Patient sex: F
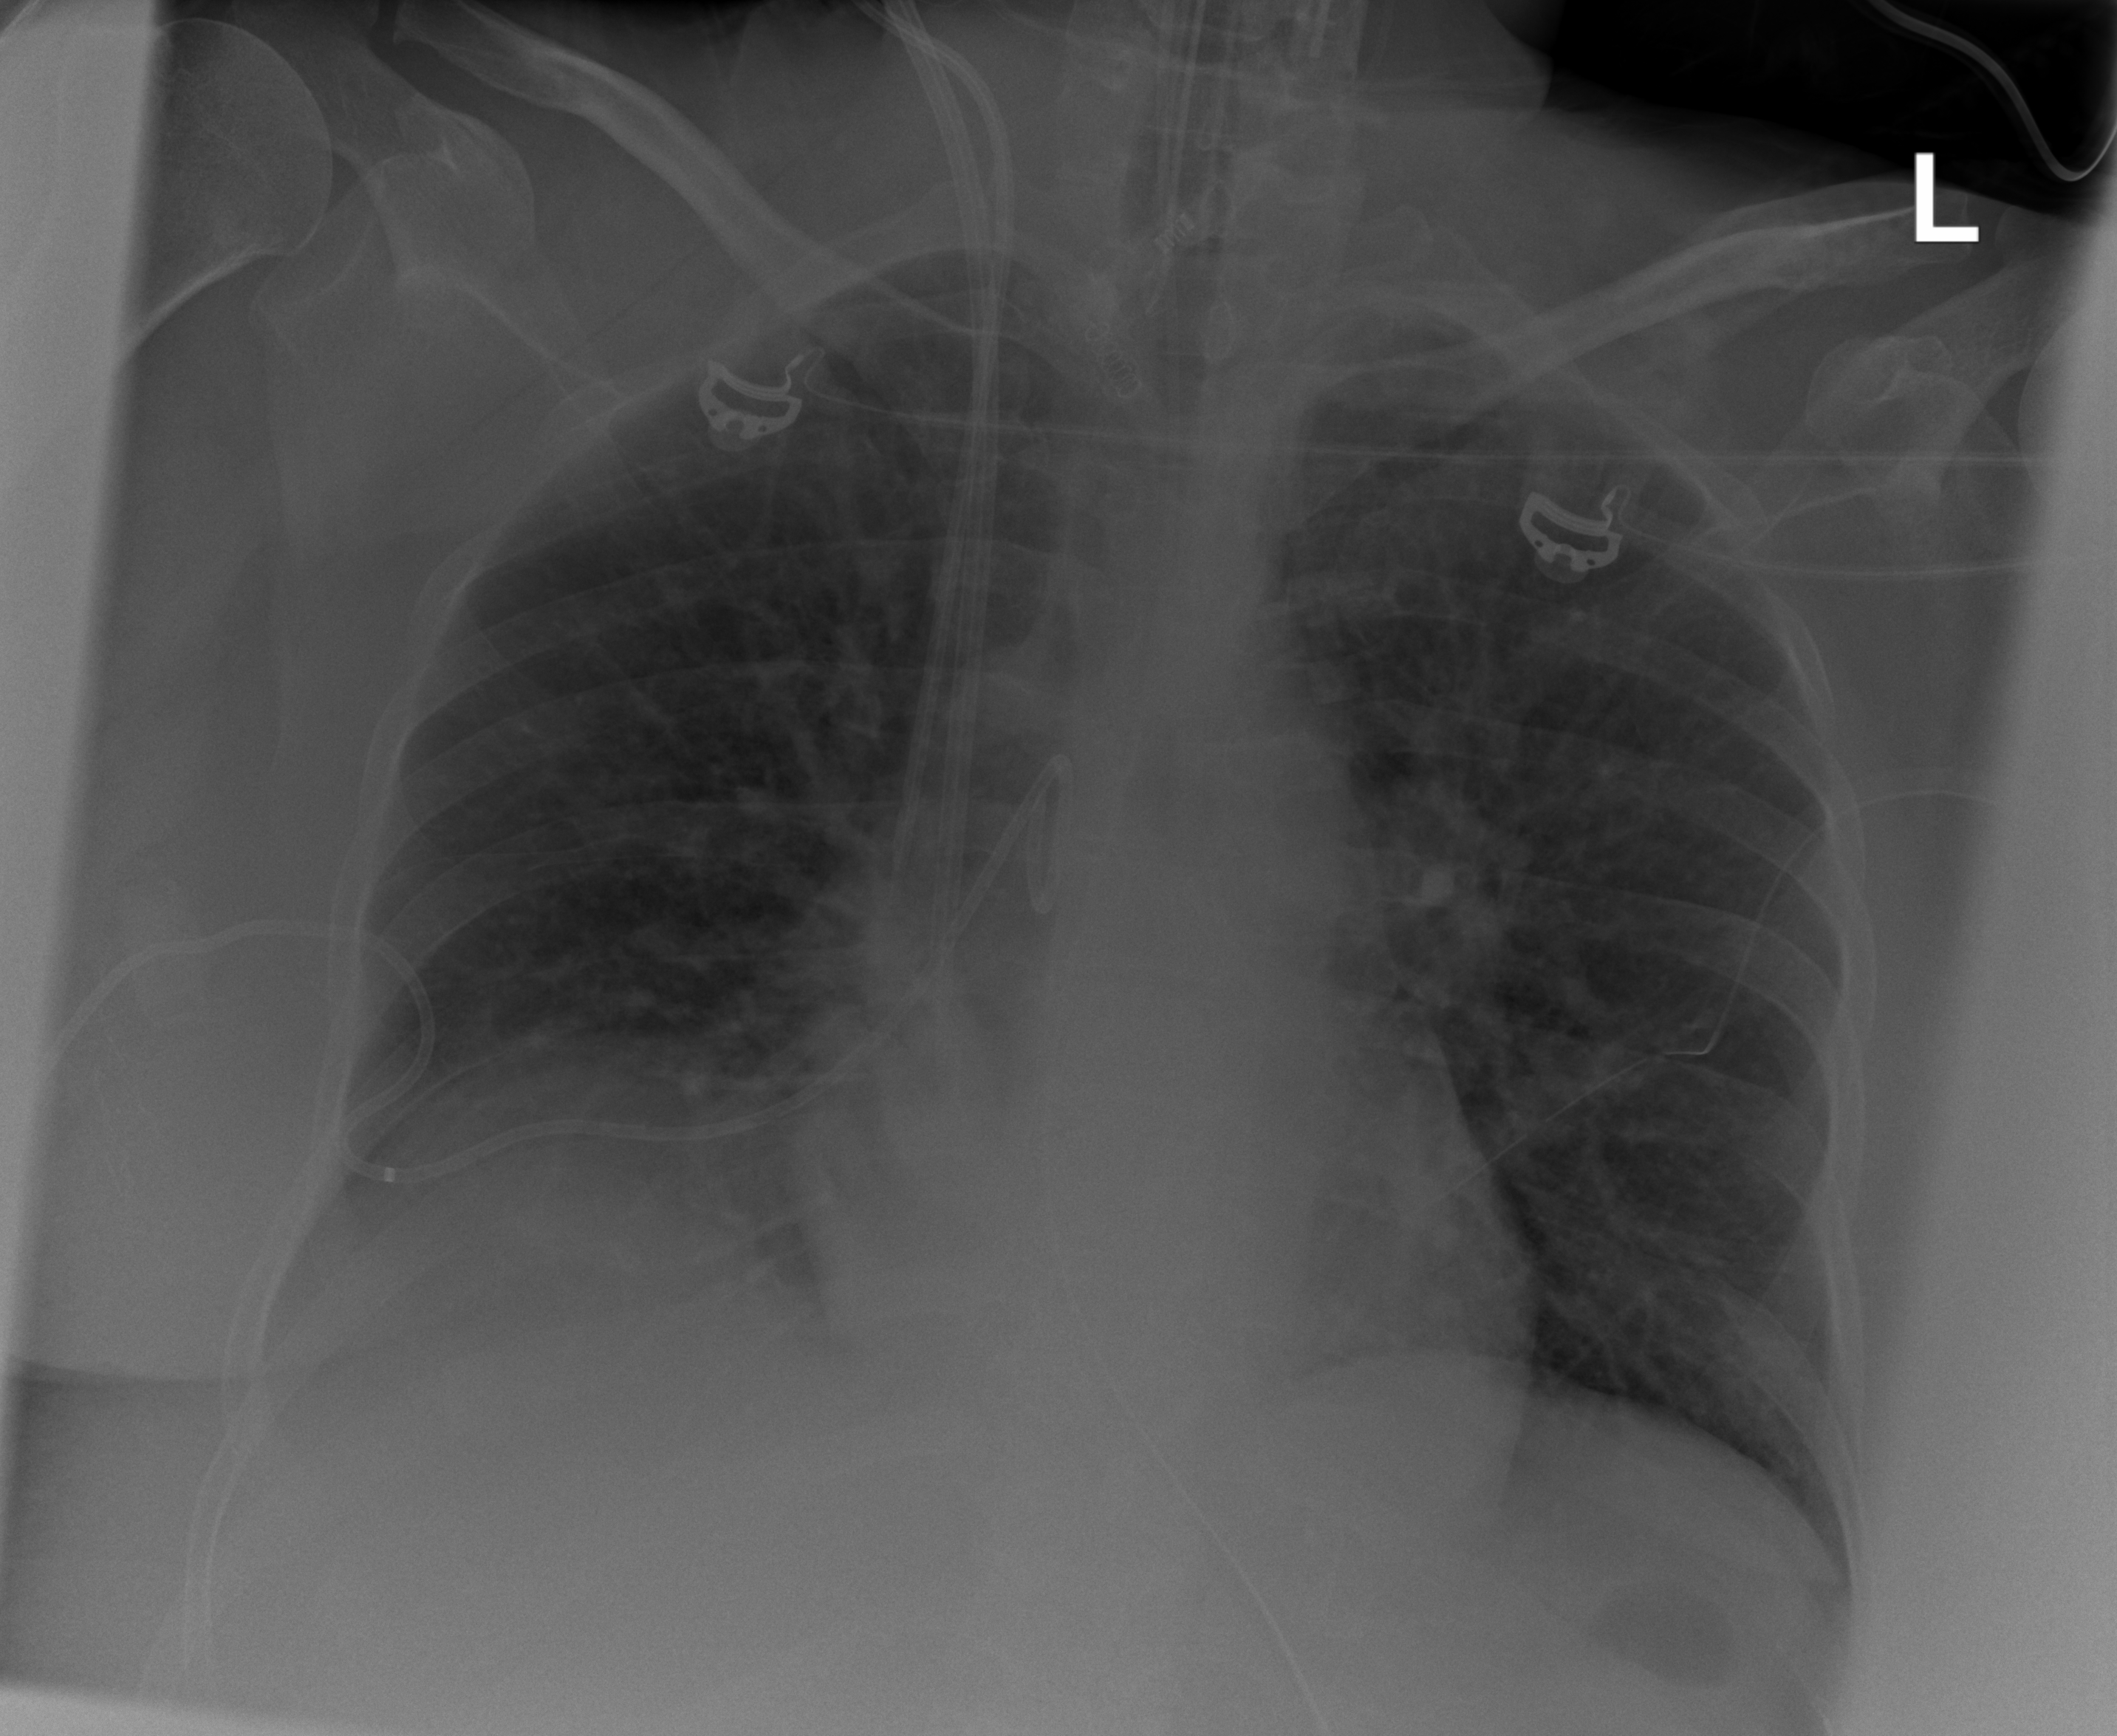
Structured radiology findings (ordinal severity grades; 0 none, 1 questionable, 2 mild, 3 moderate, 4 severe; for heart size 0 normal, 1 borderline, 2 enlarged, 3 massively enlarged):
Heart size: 0
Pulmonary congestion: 2
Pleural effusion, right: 2
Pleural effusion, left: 1
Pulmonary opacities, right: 2
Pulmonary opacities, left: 2
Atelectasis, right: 3
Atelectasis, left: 0